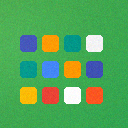
Screen state: on